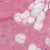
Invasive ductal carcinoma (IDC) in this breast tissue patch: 0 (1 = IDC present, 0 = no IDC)